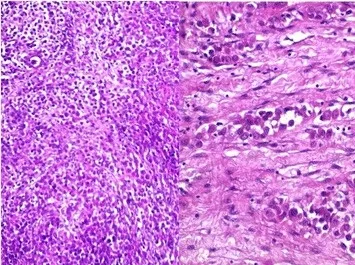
Histological section showing large solid sheets of malignant epithelioid cells.
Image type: pathology (h&e)